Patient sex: M
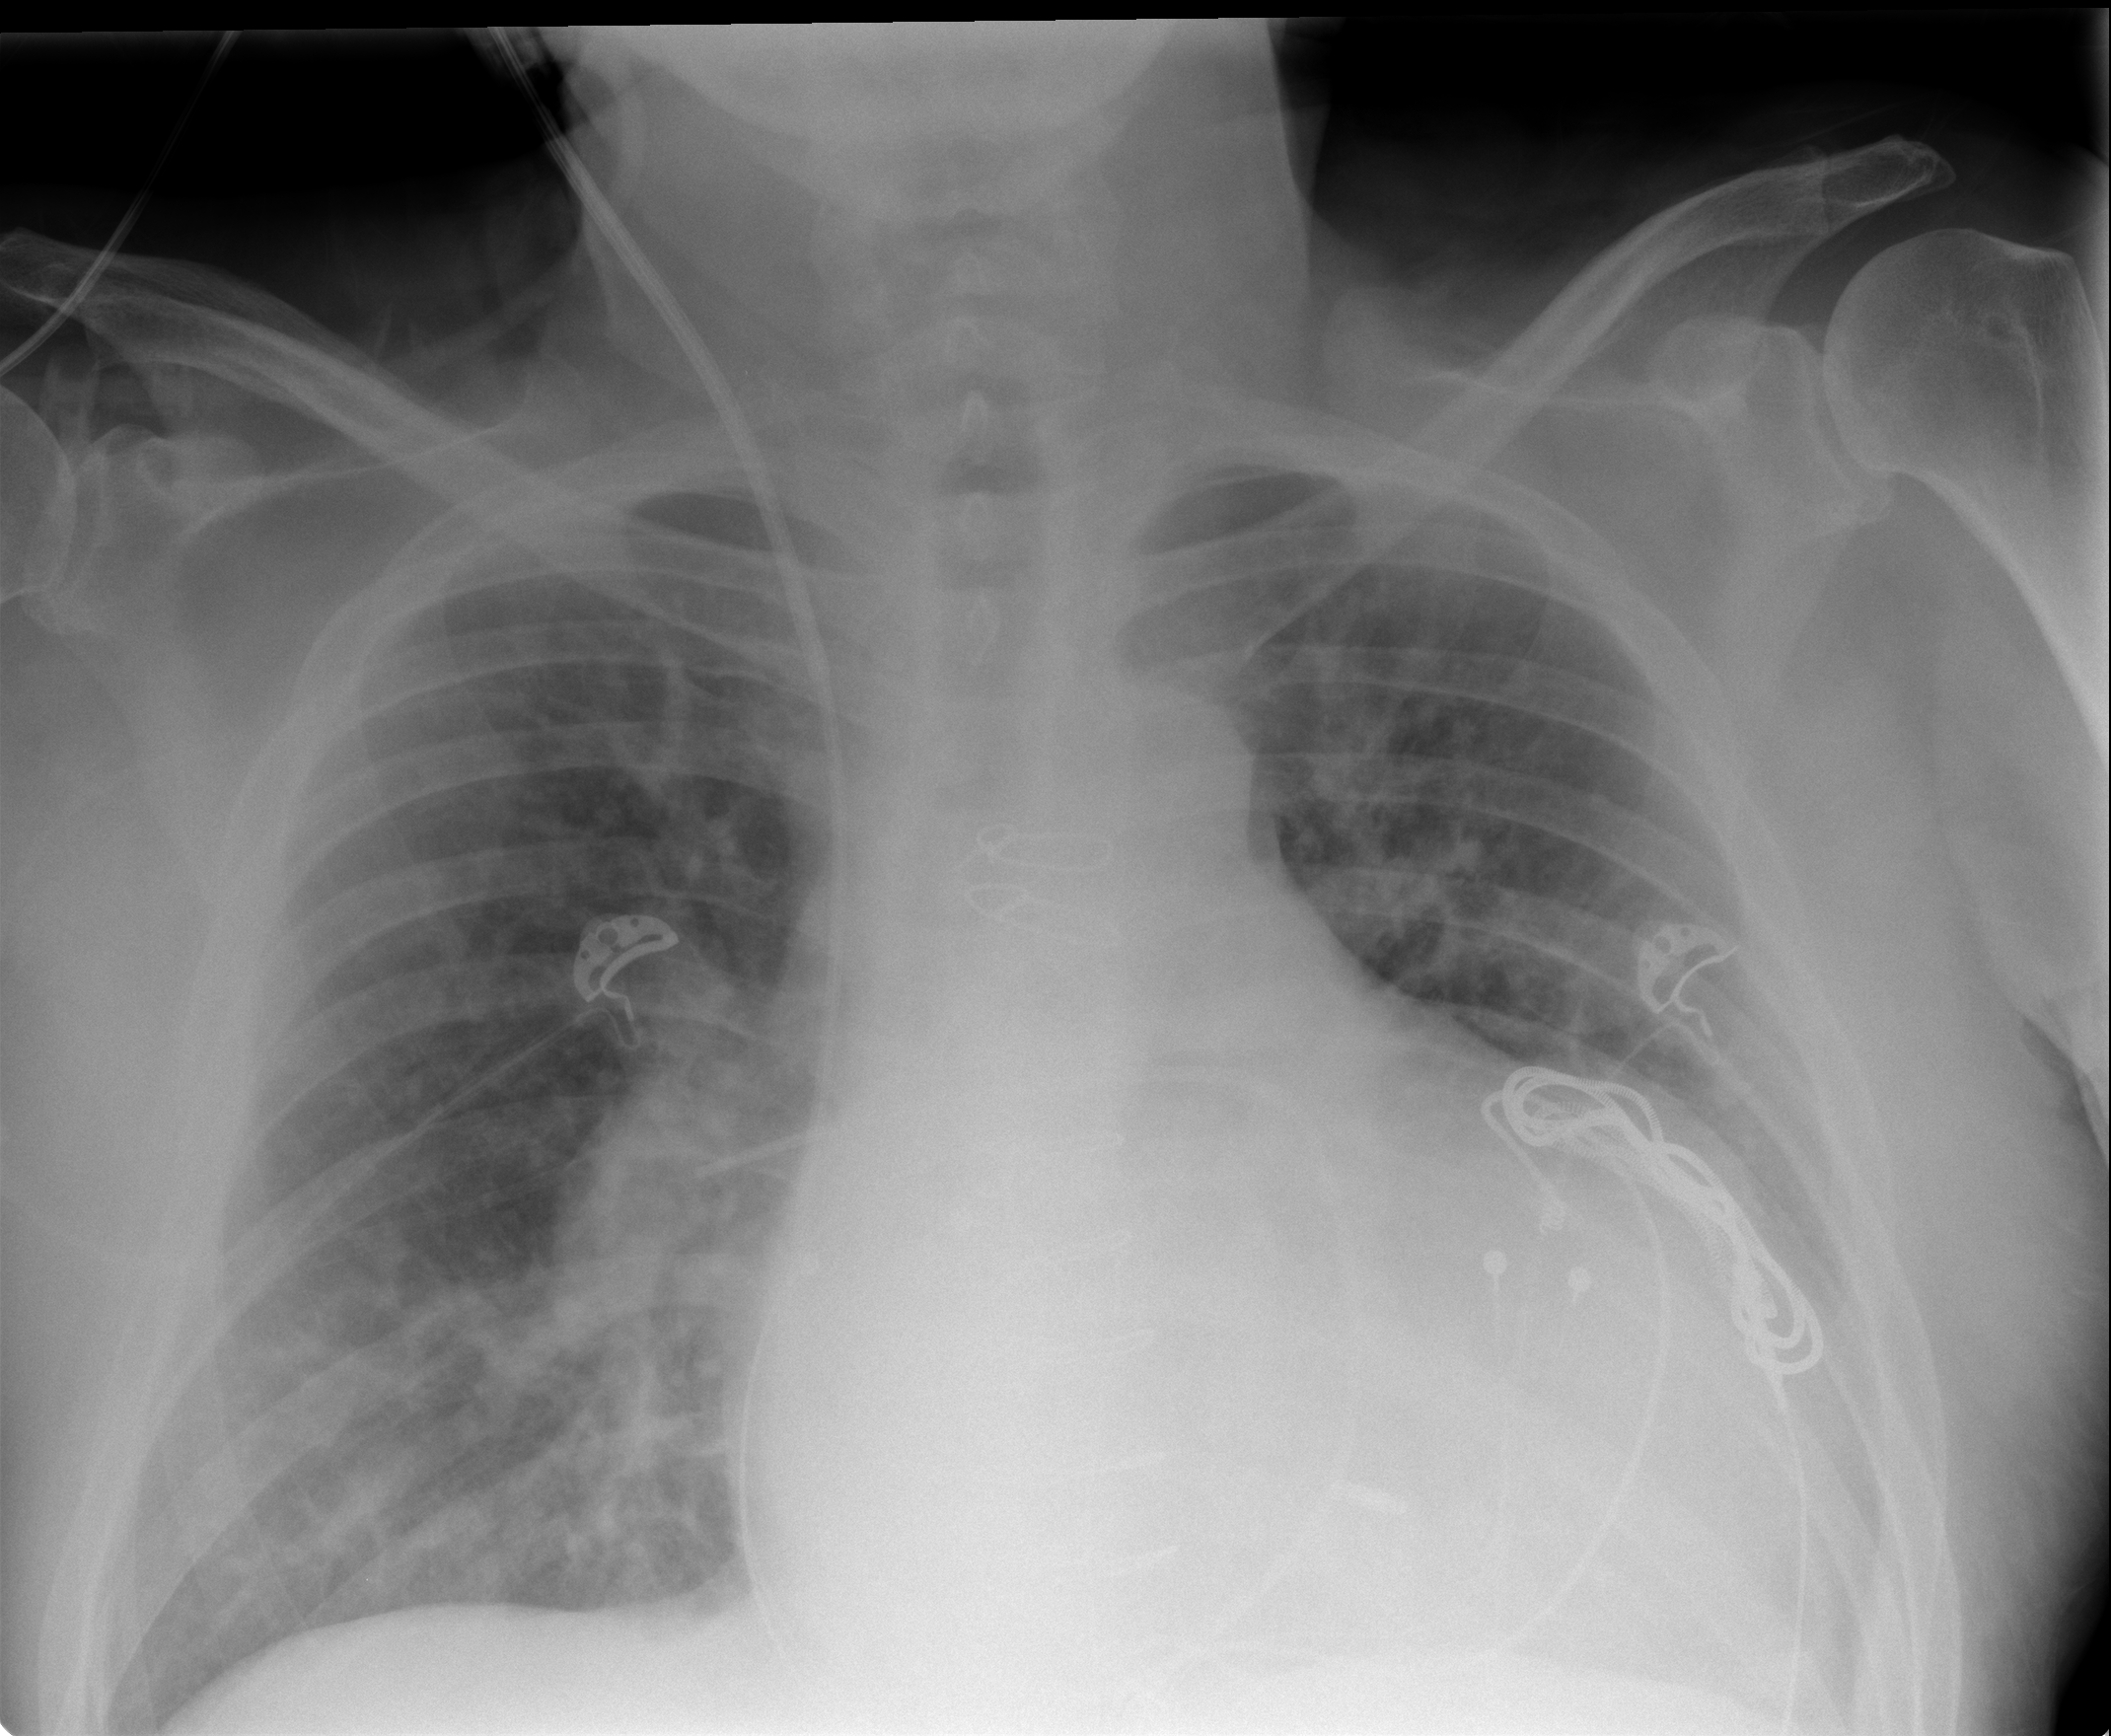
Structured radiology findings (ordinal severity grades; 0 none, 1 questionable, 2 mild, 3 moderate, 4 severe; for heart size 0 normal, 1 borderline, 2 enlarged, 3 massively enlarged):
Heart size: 3
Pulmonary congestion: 2
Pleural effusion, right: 0
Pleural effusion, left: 0
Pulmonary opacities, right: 0
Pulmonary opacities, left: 0
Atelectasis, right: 0
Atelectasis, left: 0